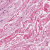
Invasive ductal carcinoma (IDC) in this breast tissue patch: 0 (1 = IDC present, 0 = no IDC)